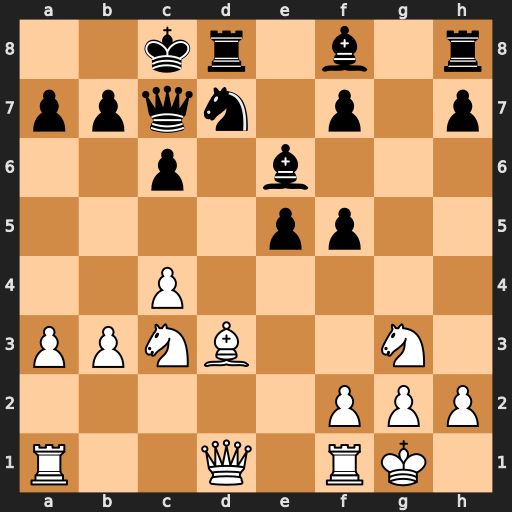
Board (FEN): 2kr1b1r/ppqn1p1p/2p1b3/4pp2/2P5/PPNB2N1/5PPP/R2Q1RK1
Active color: w
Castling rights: -
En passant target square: -
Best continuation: Bxf5 Bxf5 Nxf5